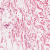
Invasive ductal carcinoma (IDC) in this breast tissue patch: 0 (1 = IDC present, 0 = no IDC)